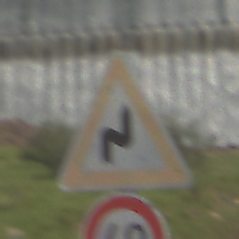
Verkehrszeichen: DoppelkurveRechts
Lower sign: Geschwindigkeit40
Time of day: Midday
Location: Outdoor (Nature)
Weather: PartlyCloudy
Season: NotSpecified
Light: Natural